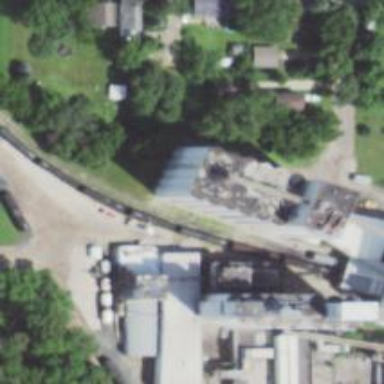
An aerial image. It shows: Silo.